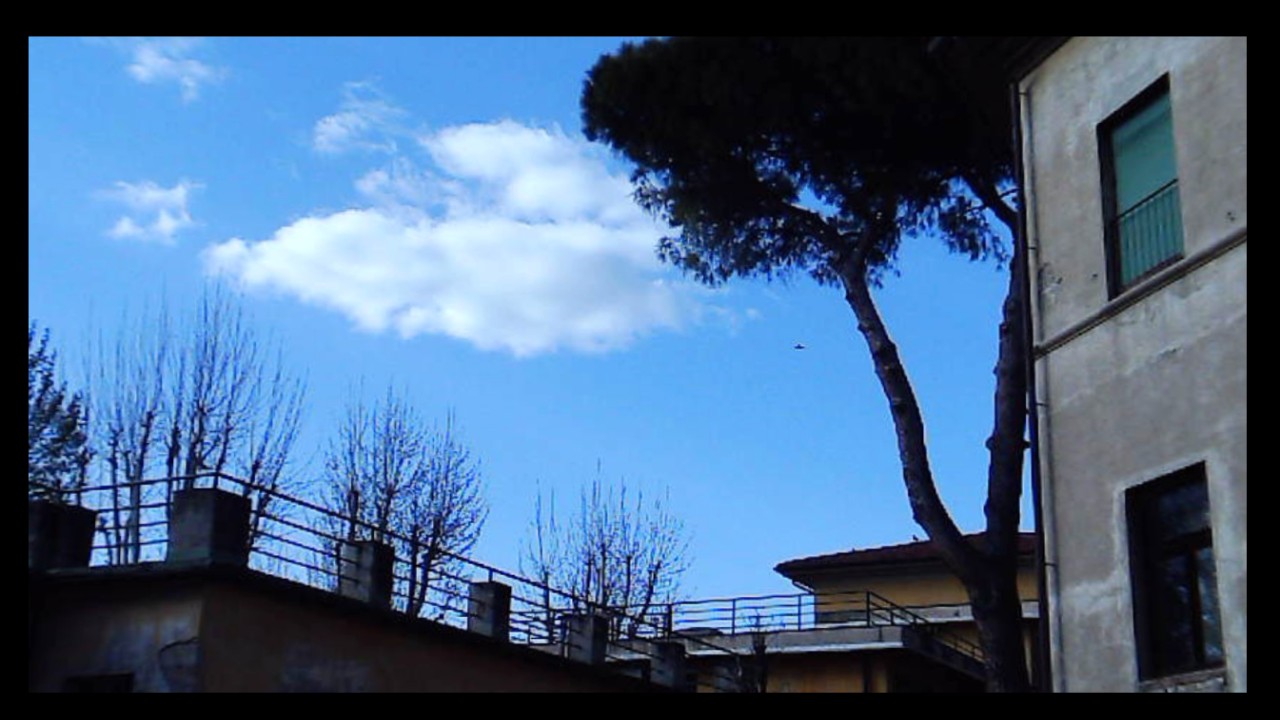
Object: Betafpv air75